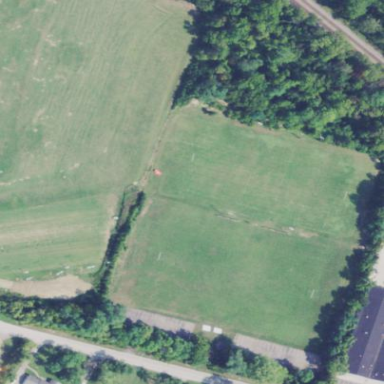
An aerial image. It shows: Football pitch for leisure land.